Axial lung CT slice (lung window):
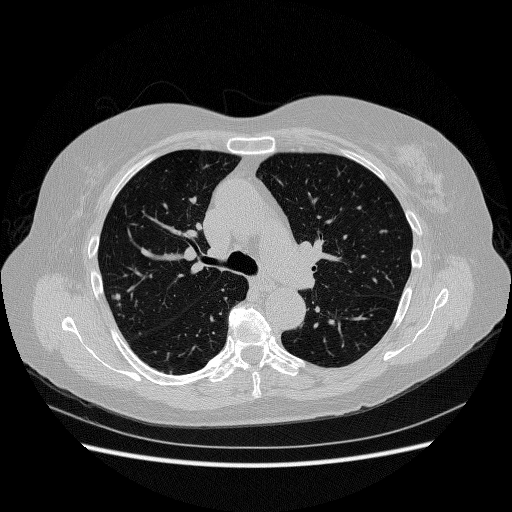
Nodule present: yes
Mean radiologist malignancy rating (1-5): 2